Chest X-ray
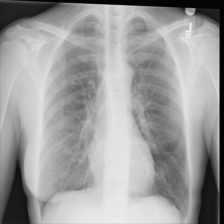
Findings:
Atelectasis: negative
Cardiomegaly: negative
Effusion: negative
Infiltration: negative
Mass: negative
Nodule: negative
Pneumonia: negative
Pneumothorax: negative
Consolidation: negative
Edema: negative
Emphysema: negative
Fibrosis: negative
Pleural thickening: negative
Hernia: negative